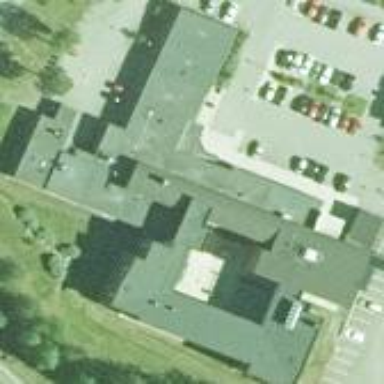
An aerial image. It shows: Hospital building serving as healthcare amenity.